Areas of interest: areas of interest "Inner Mongolia Museum"
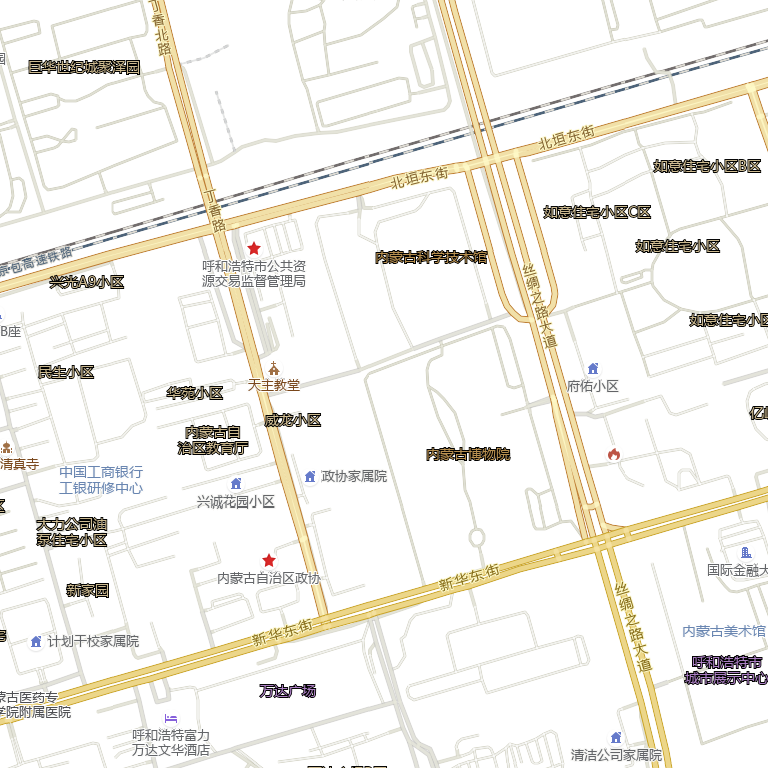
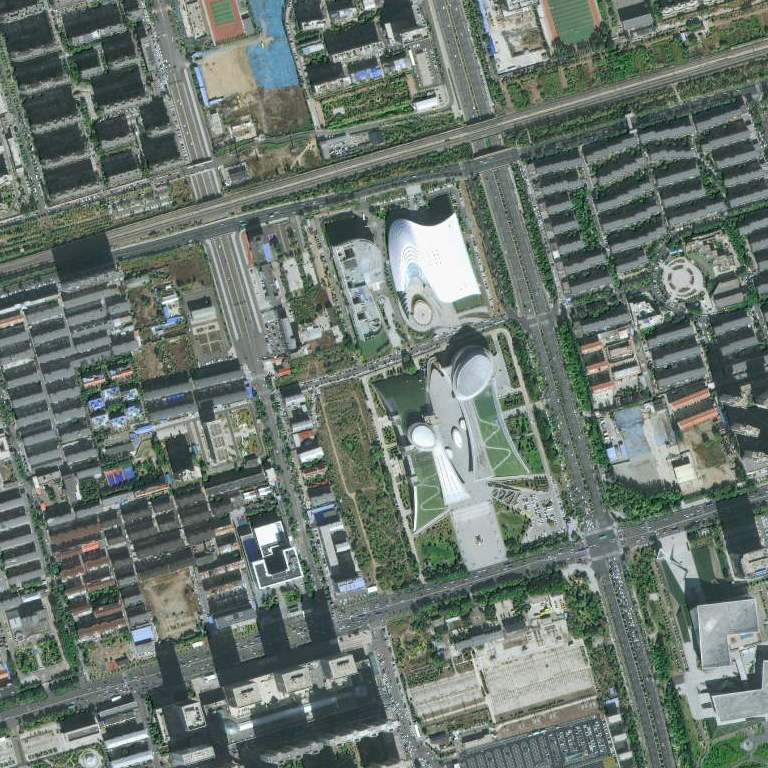